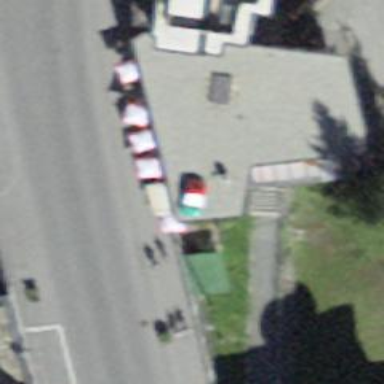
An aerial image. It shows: Restaurant.